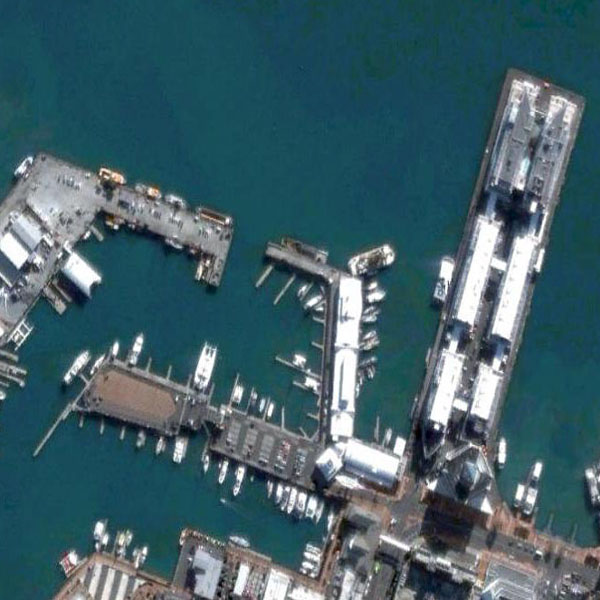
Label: Port